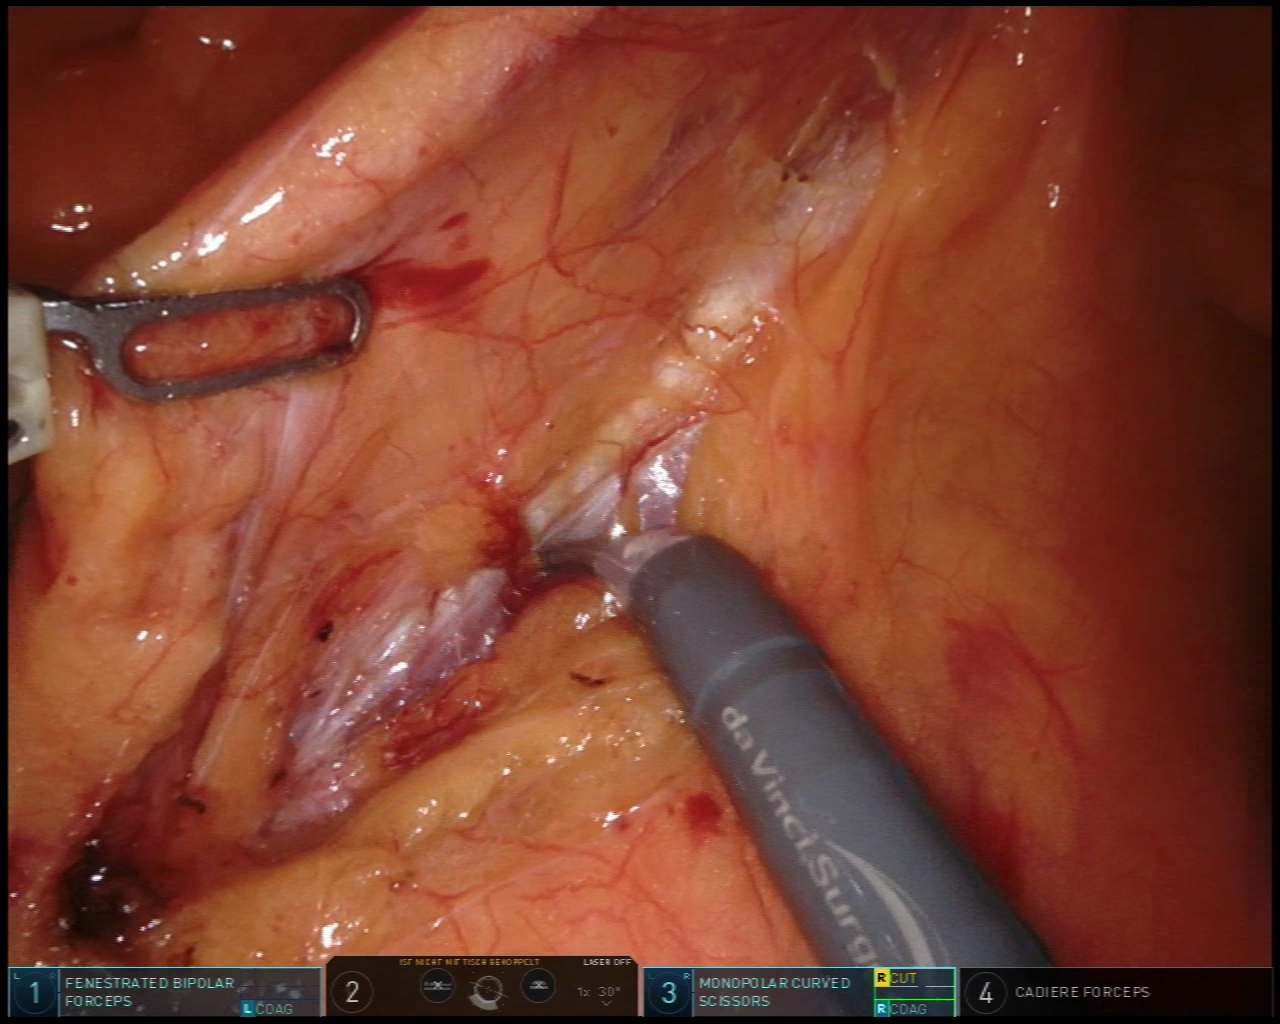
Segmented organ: ureter
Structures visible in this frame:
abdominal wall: no
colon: no
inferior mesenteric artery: no
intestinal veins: no
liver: no
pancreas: no
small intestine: no
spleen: no
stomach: no
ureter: yes
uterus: no
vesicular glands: no